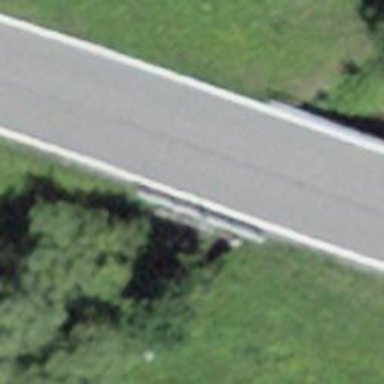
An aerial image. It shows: Tertiary road on asphalt surface crossing over bridge.